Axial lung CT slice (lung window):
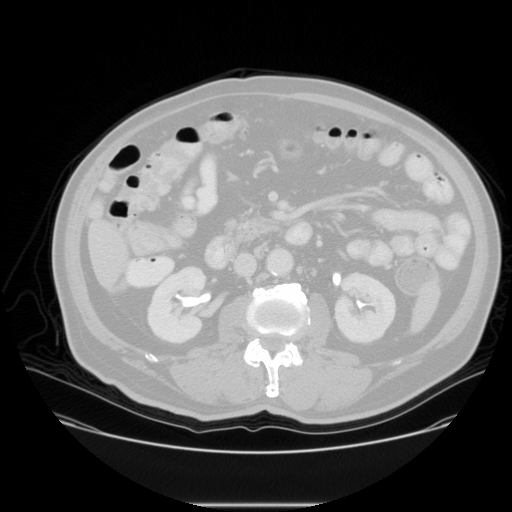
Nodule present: no